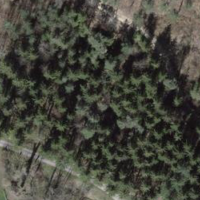
EUNIS habitat code: 44
Species observed at this site:
Cirsium arvense